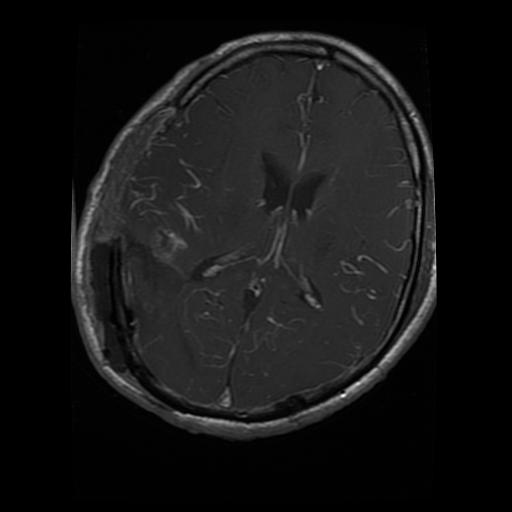
Label: glioma